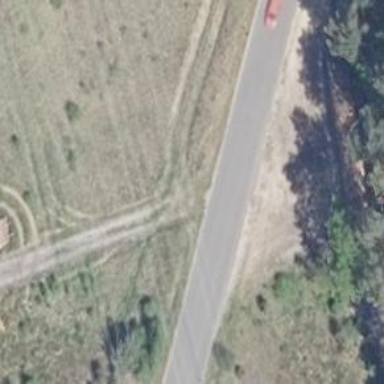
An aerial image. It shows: Sandy track road with grade4 tracktype.